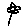
Label: flower